Question: I have a problem with function "listView1_DrawSubItem". I change only second column, because I have to put some image in second column.
Problem is with FONT. When I draw second column font is more sharp than in first column. What is amazing it appears only when I first open Chart form.
As it is show in code first column is drawinng by default, second column is drawing by me.
There is an image of this. Watch it on full resolution.

Here is my code:
fo is my Font which I can change.
'''
private void listView1_DrawSubItem(object sender, DrawListViewSubItemEventArgs e)
{
if (e.Header != this.columnHeader2)
{
e.DrawDefault = true;
return;
}
if (e.Item.SubItems[1].Text == "1")
{
e.DrawBackground();
e.Graphics.DrawImage(Properties.Resources.Blank_Badge_Green, e.SubItem.Bounds.Location.X, e.SubItem.Bounds.Location.Y, 10, 10);
}
else if (e.Item.SubItems[1].Text == "0")
{
e.DrawBackground();
e.Graphics.DrawImage(Properties.Resources.Blank_Badge_Grey, e.SubItem.Bounds.Location.X, e.SubItem.Bounds.Location.Y, 10, 10);
}
else
{
e.DrawBackground();
e.Graphics.DrawString(e.SubItem.Text, fo, new SolidBrush(e.SubItem.ForeColor), e.SubItem.Bounds.Location.X, e.SubItem.Bounds.Location.Y);
}
}
private void listView1_DrawColumnHeader(object sender, DrawListViewColumnHeaderEventArgs e)
{
e.DrawDefault = true;
}
'''
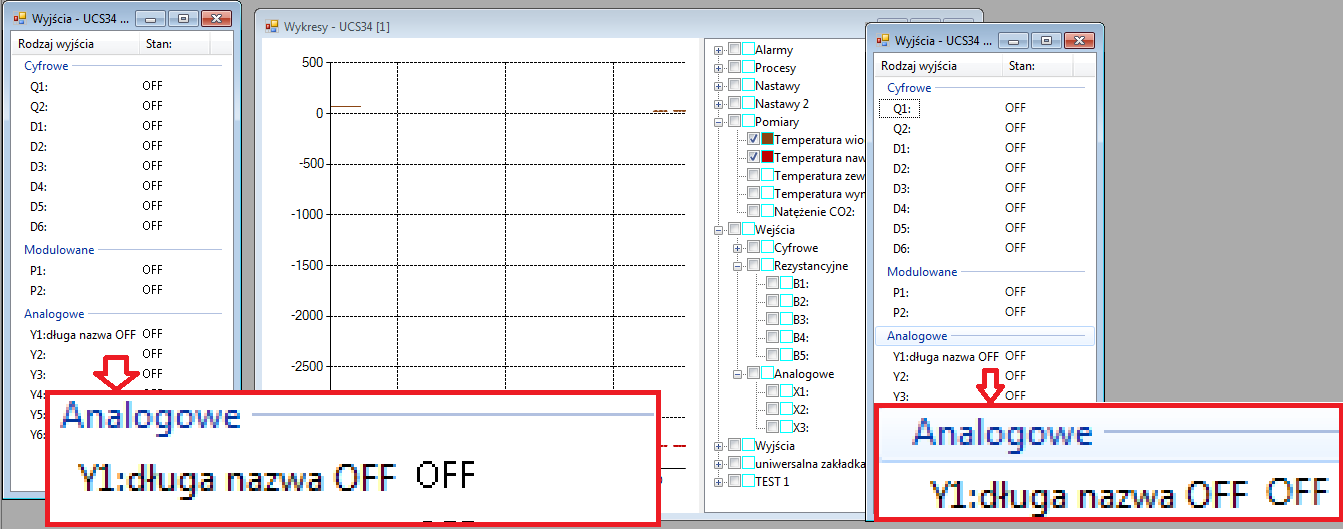
Answer: '''
e.Graphics.DrawString(...)
'''
Two problems. First one is the method you use, ListView uses TextRenderer.DrawText() under the hood itself. The second problem is evident when you use a utility like SysInternals' ZoomIt (recommended), you'll see that the nasty looking text is rendered without the blue/red anti-aliasing pixels. You'll need to set the Graphics.TextRenderingHint property to avoid this.
So, roughly:
'''
else
{
e.DrawBackground();
e.Graphics.TextRenderingHint = System.Drawing.Text.TextRenderingHint.ClearTypeGridFit;
TextRenderer.DrawText(e.Graphics, ...);
}
'''